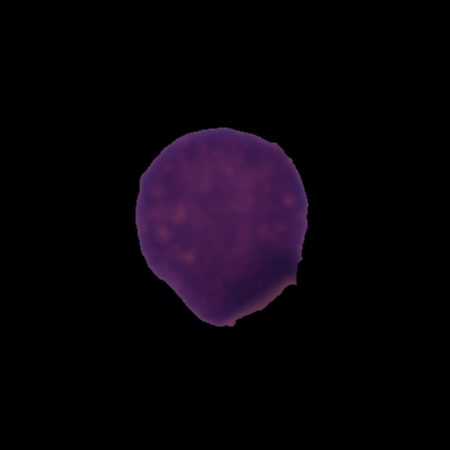
Label: healthy